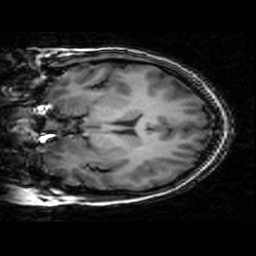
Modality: T1w
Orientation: coronal
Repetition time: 0.008948 s
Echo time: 0.001784 s